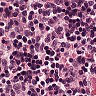
Metastatic tissue present: no